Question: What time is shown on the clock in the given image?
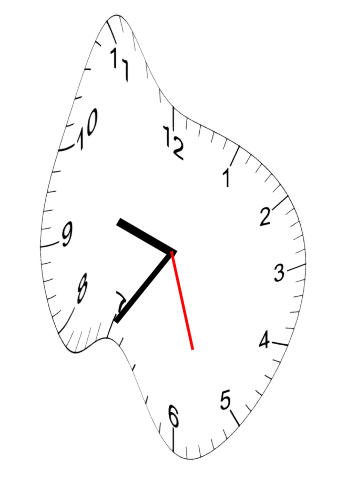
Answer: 09:35:27